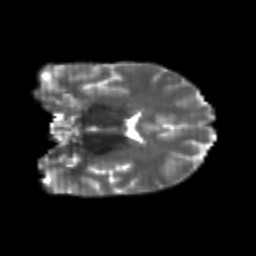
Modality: T2w
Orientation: coronal
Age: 24
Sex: female
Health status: healthy
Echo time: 0.074 s